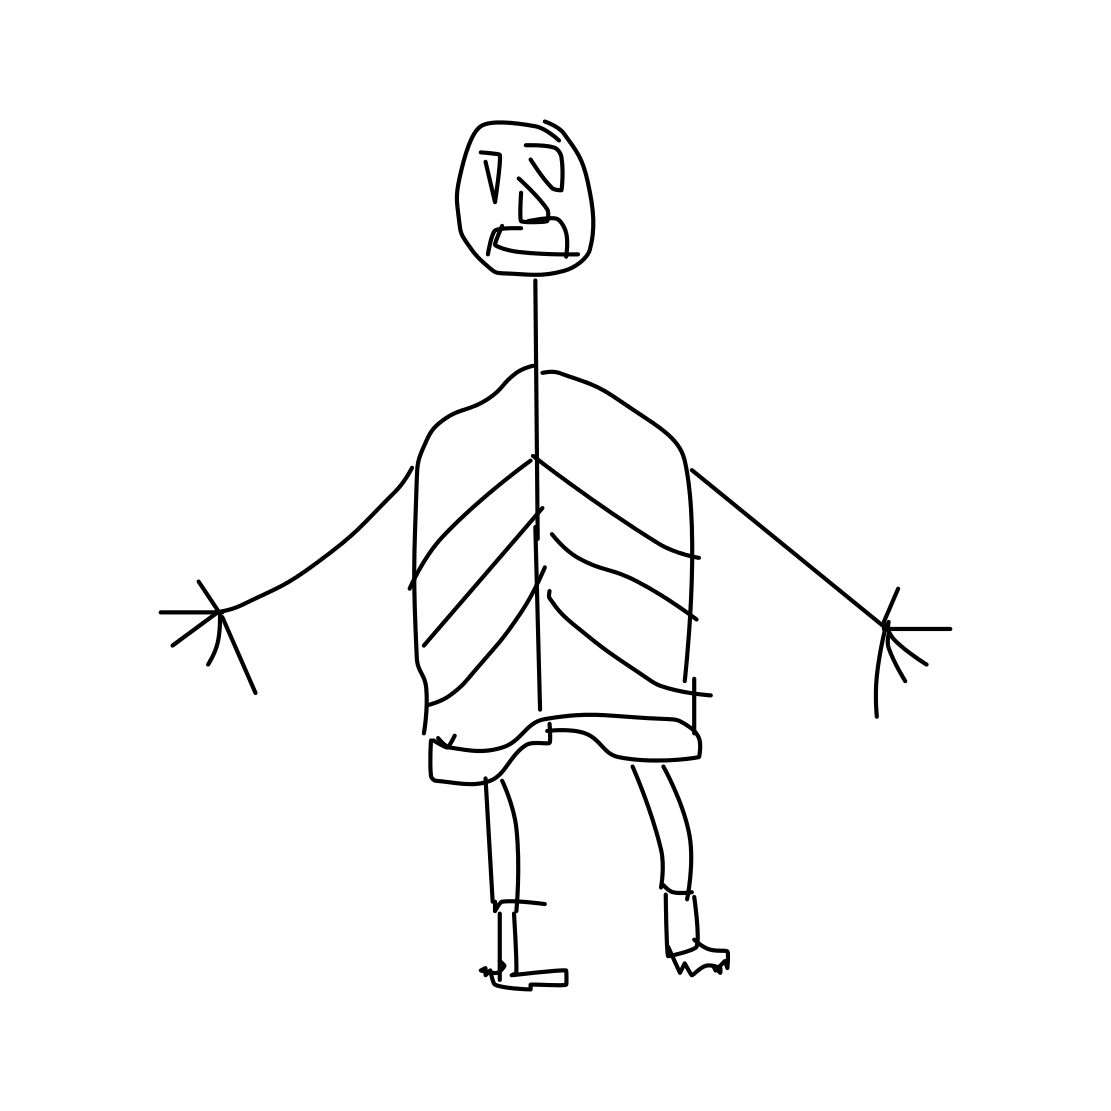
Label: human-skeleton